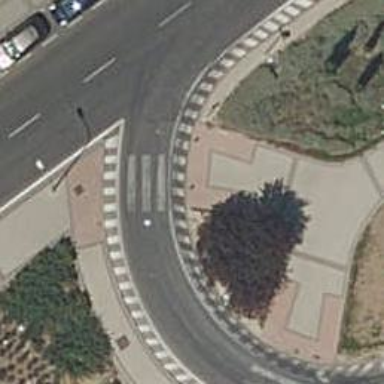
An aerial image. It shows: Marked road crossing.